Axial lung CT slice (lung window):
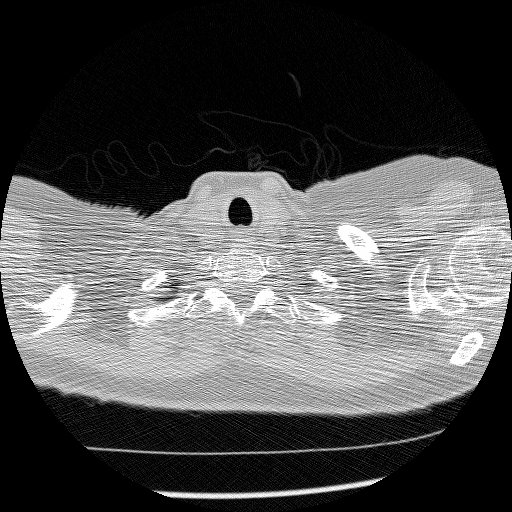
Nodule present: no